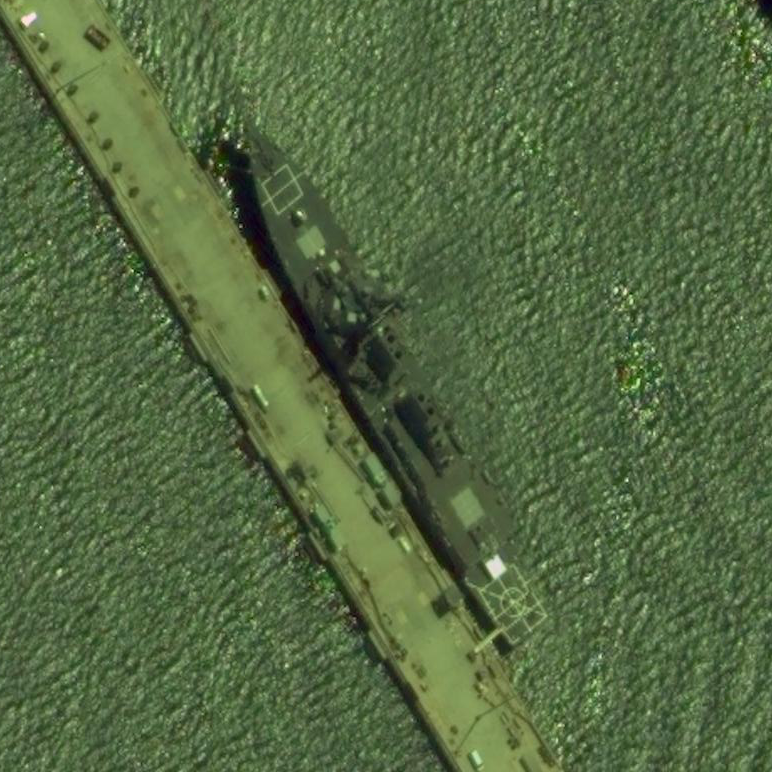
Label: destroyer